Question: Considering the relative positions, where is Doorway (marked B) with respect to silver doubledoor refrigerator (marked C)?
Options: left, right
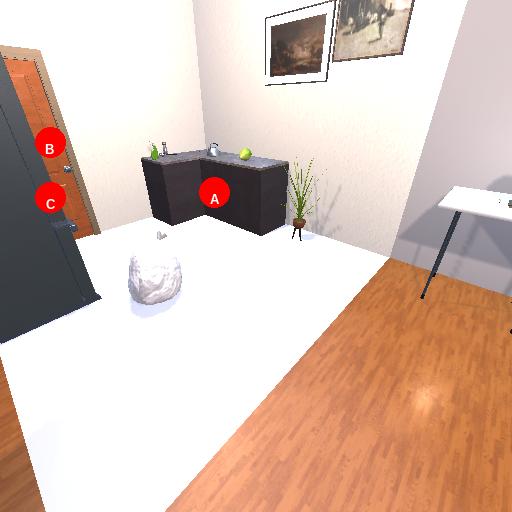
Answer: left